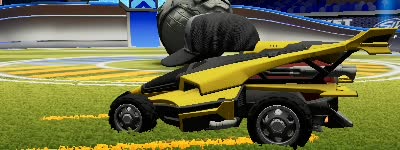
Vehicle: aftershock